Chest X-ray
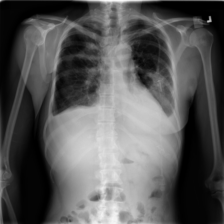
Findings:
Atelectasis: positive
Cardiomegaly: negative
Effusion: positive
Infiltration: negative
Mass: positive
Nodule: negative
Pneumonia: negative
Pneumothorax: negative
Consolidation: positive
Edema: negative
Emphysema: negative
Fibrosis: negative
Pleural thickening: negative
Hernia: negative